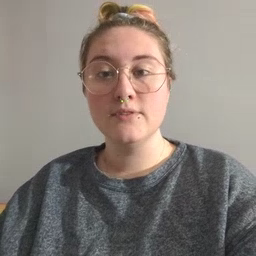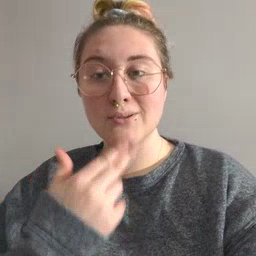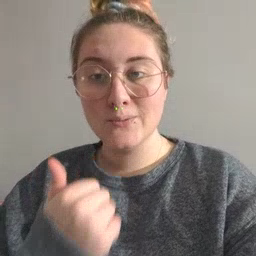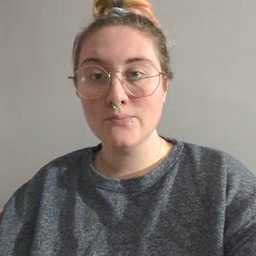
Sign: cute